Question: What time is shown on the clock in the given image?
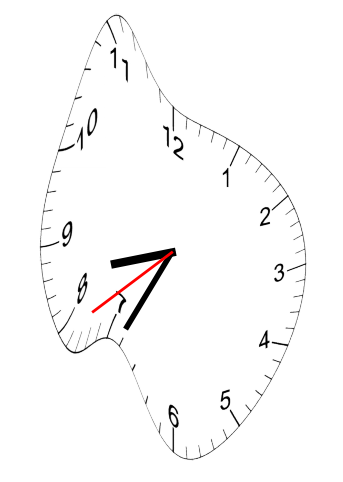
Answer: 08:34:39